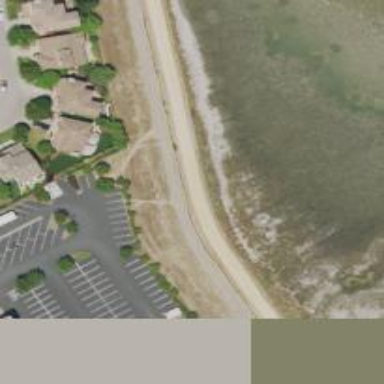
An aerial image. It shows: Track road beside dyke embankment.